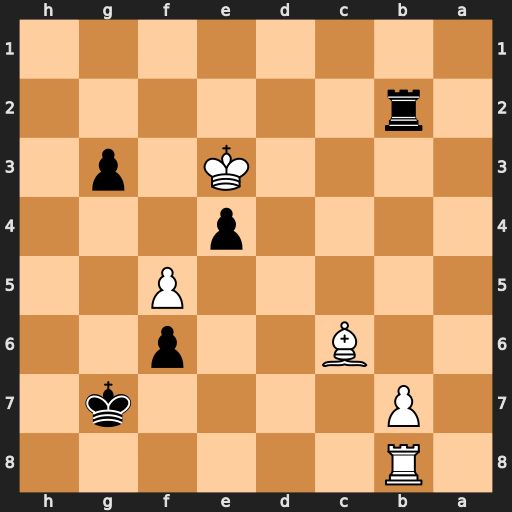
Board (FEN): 1R6/1P4k1/2B2p2/5P2/4p3/4K1p1/1r6/8
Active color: b
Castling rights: -
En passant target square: -
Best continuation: g2 Rg8+ Kxg8 b8=Q+ Rxb8